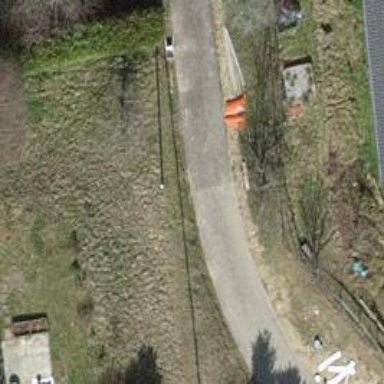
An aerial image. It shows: Driveway.